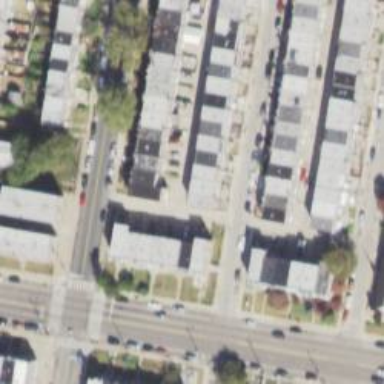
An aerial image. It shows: Alleyway designated as service road.